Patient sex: F
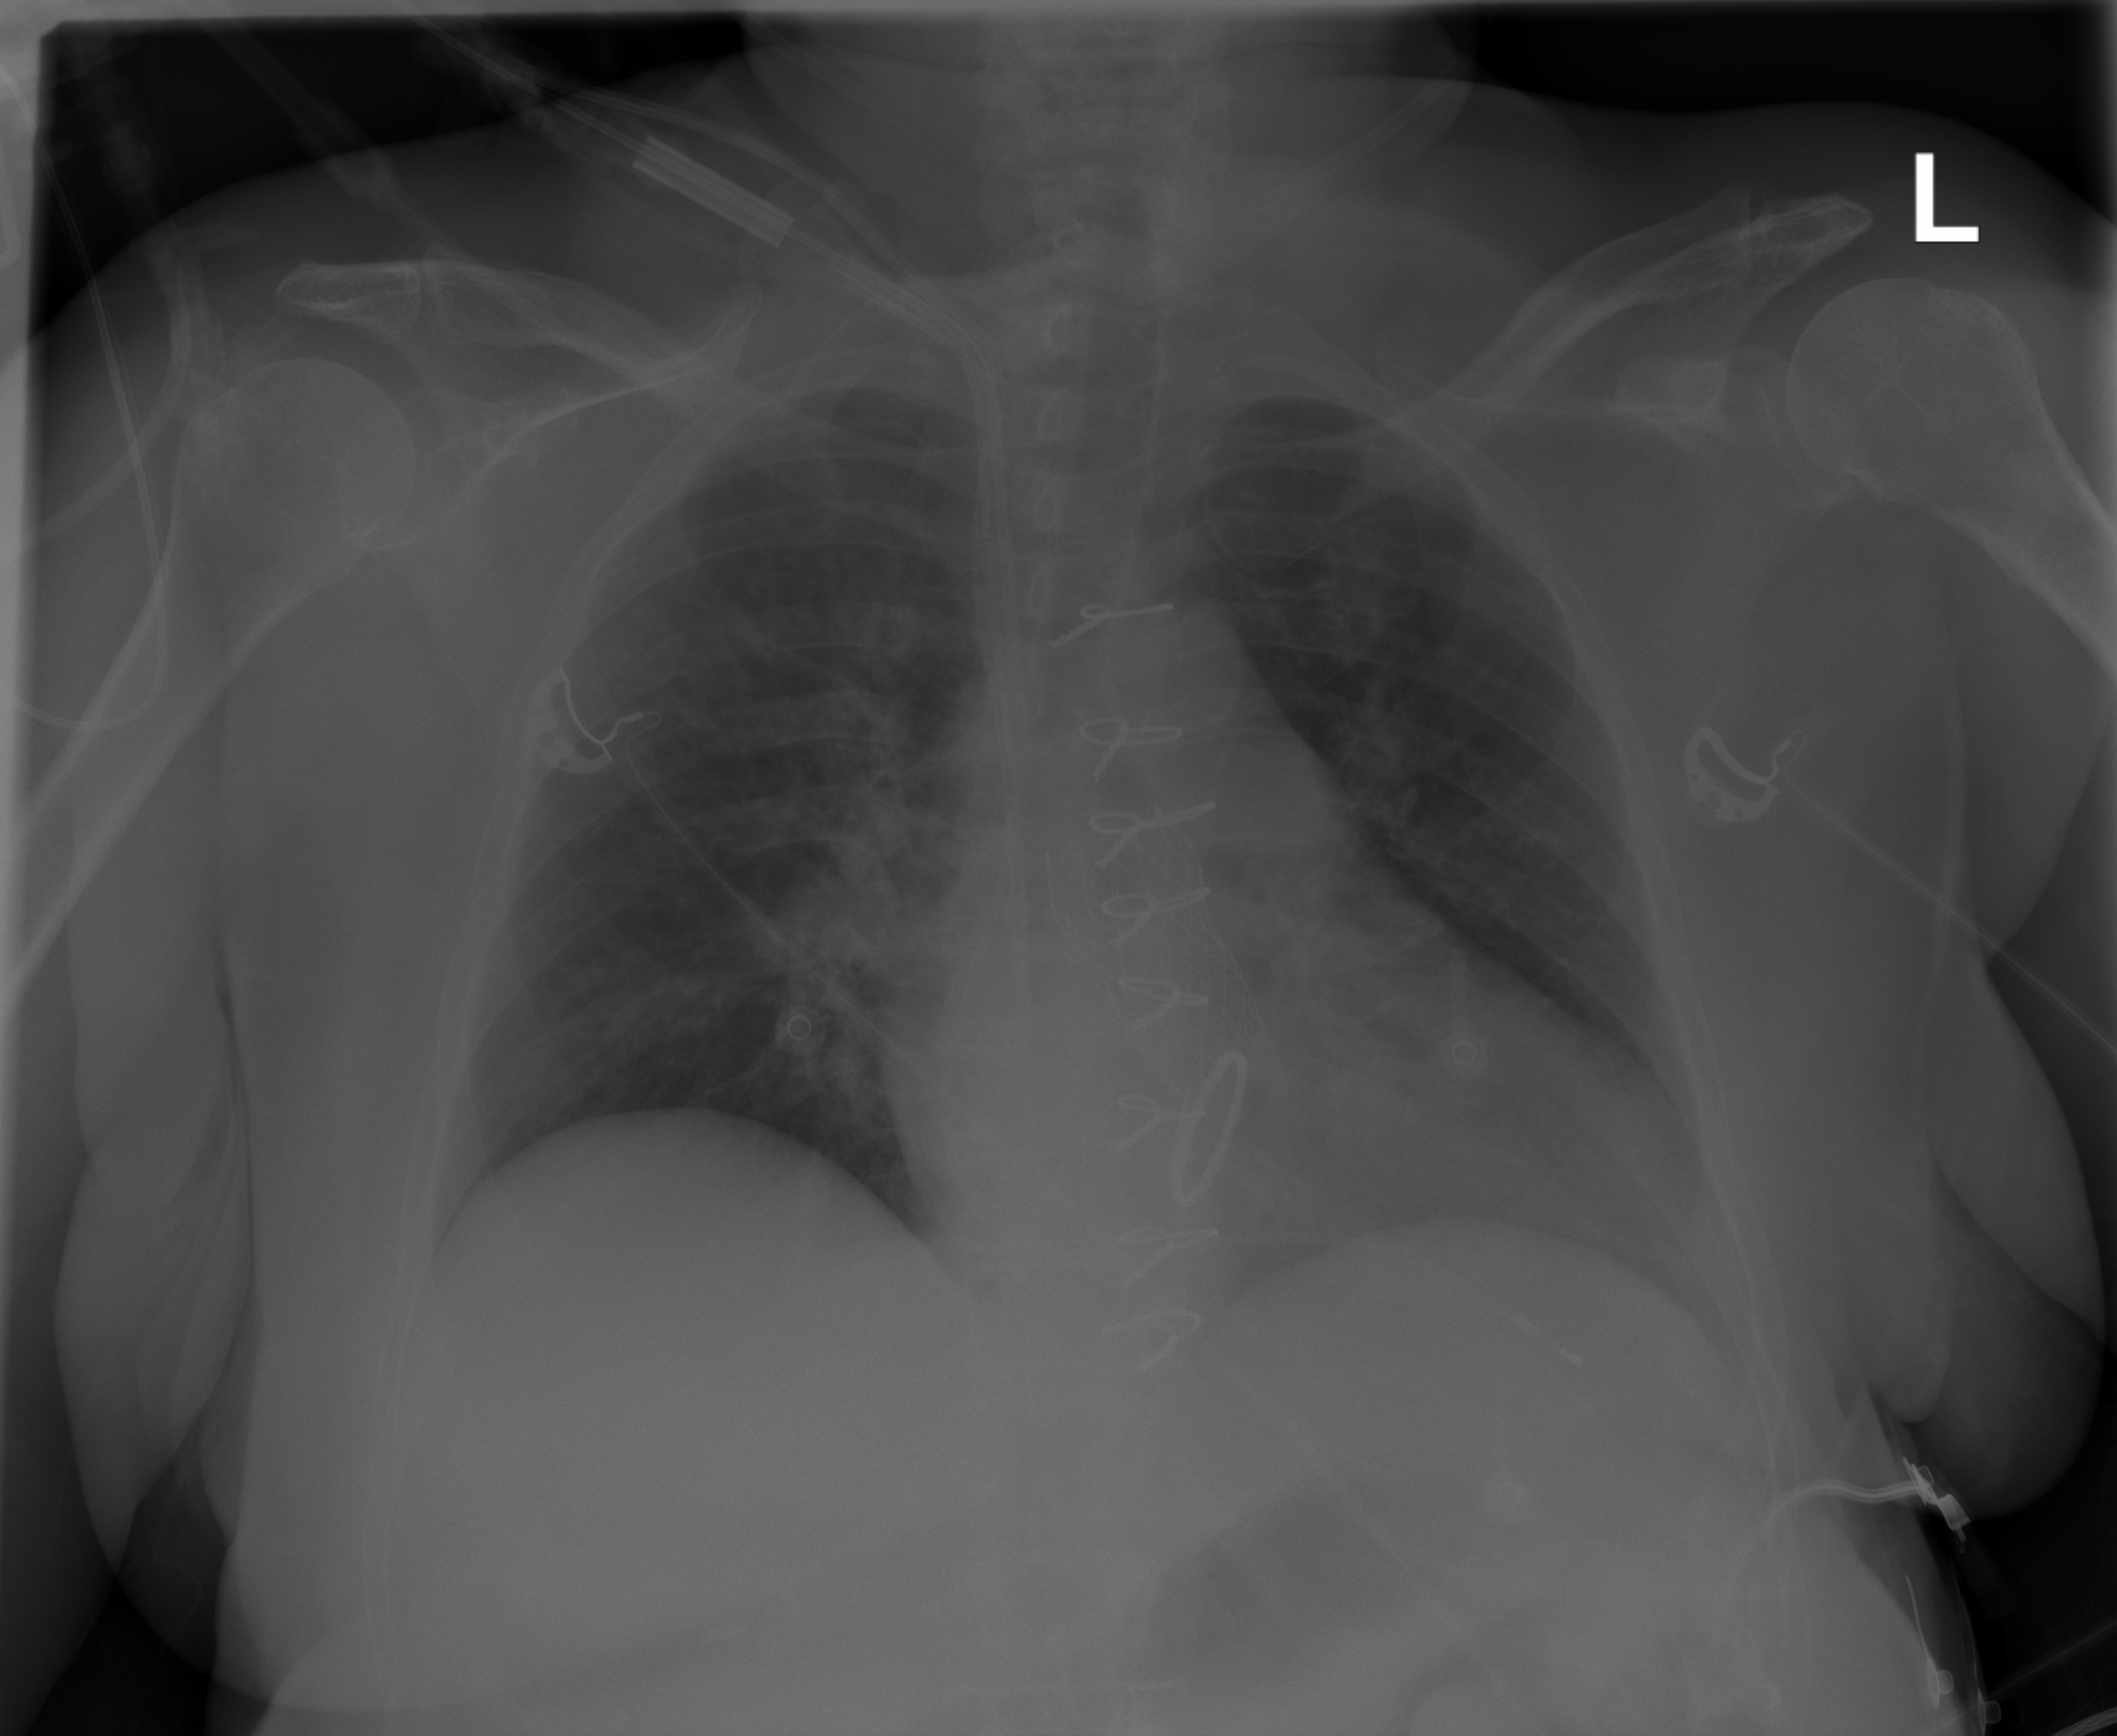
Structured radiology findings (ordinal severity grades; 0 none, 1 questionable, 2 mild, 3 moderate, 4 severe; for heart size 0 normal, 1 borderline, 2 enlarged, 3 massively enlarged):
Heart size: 1
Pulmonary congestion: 0
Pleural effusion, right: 0
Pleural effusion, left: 0
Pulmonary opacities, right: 0
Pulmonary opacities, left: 0
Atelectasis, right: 0
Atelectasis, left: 0